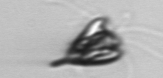
Label: Pyramimonas_longicauda